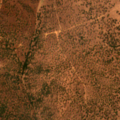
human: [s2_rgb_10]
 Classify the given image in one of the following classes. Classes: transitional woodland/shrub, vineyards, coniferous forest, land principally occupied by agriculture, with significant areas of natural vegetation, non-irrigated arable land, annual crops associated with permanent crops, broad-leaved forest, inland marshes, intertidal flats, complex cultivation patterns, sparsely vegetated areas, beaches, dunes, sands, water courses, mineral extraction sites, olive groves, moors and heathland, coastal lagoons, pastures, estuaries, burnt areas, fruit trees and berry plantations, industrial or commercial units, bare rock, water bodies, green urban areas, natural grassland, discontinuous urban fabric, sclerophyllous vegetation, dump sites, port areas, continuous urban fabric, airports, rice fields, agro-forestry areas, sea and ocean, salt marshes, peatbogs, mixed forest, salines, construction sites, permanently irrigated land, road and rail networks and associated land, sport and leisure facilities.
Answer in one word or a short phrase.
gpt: non-irrigated arable land, agro-forestry areas